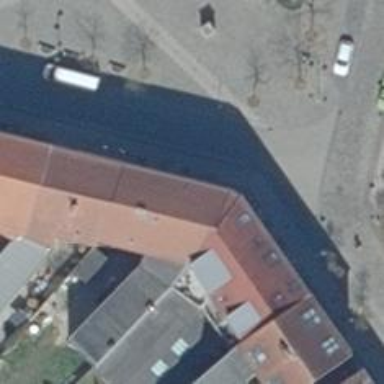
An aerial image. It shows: Community centre.